Interaction volume radius: 5 \u00c5
Interaction volume height: 35 \u00c5
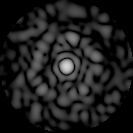
Disorder parameter: 0.8685